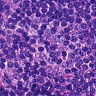
Metastatic tissue present: no